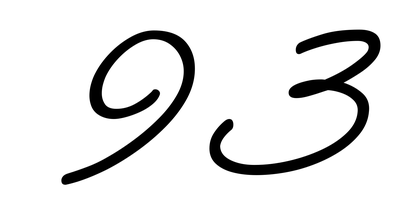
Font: MeowScript-Regular